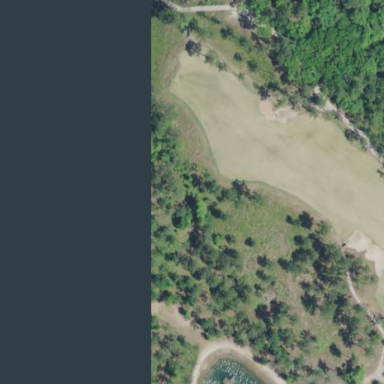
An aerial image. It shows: Rough grassy area used for golf.